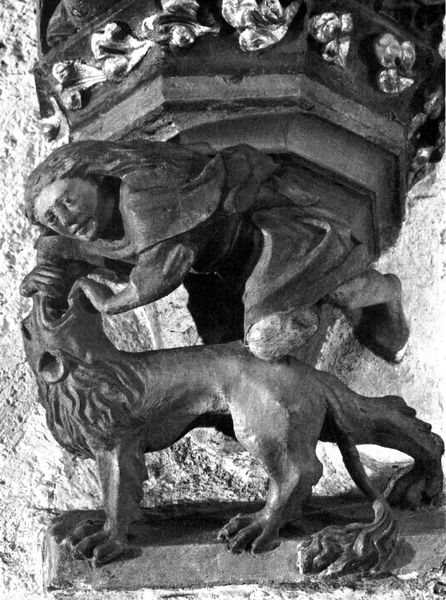
Titel: Nordhausen, Dom
Standort: Nordhausen (EU - D - Thüringen)
Schlagwörter: blätter, kampf, mann, umhang, weiß, ausschnitt, haar, ohr, schwarz, blick, gebäude, alt, gesicht, halten, mensch, sockel, stein, hände, kirche, figur, gewand, gold, gotik, reiter, skulptur, mähne, schwanz, schweif, bein, detail, ornamente, pfoten, foto, hängen, knabe, schweben, schwarzweiß, kapitell, portal, atlant, kanzel, maul, löwe, geöffnet, david, träger, tatzen, verzierungen, kapitel, menshc, daniel, pranke, pranken, löwengrube, pisano, schweiß, 1880, 1300, stützfigur, architekturdekor, rskulptur, pisanp